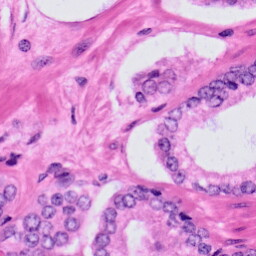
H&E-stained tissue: Prostate